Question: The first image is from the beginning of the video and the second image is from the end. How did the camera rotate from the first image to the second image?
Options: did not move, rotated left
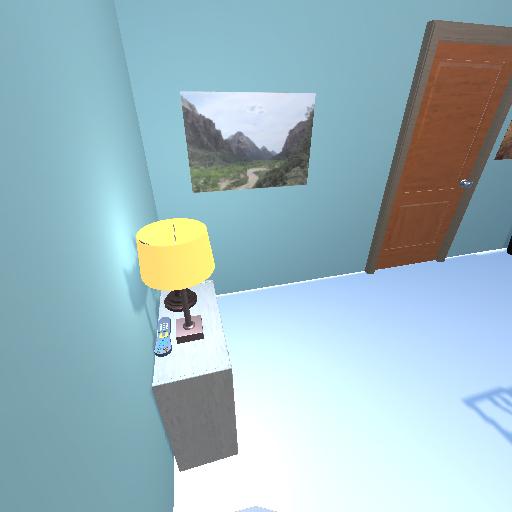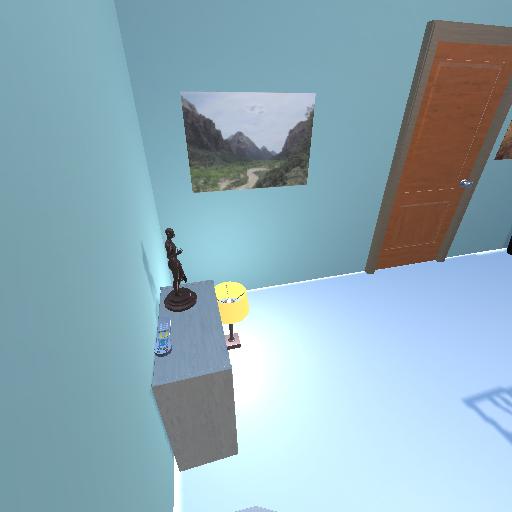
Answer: did not move